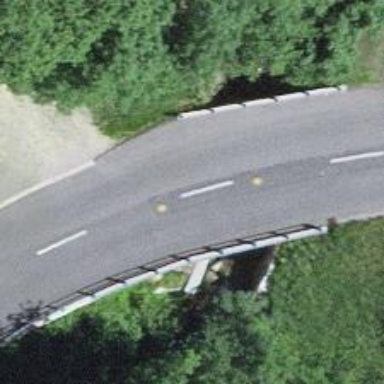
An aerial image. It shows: Tertiary road with bridge.